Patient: sex M, age 64
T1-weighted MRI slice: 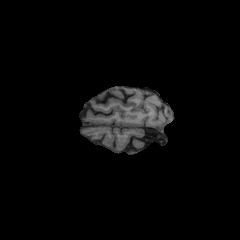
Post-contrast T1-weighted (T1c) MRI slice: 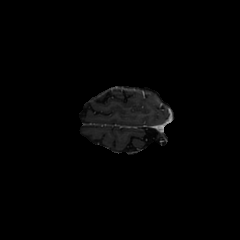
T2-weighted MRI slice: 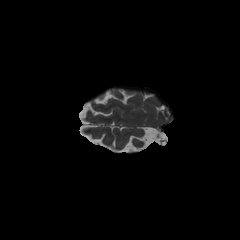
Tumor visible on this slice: no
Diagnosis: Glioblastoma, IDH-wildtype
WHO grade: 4